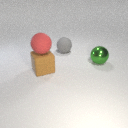
large green metal sphere in front of large gray rubber sphere